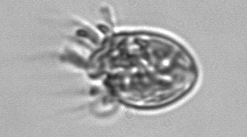
Label: Strombidium_morphotype1